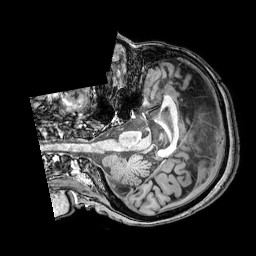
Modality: T1w
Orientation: axial
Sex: female
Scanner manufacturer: philips
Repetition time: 0.008311 s
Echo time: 0.00385 s